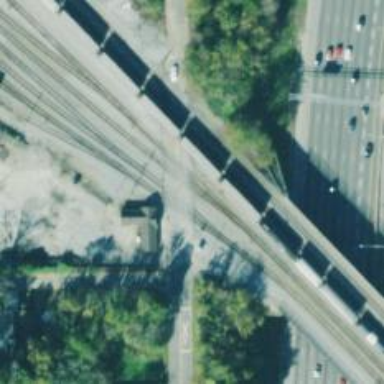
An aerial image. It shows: Level crossing with lights at railway intersection.